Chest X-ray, AP view. Patient: 32 years old, sex F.
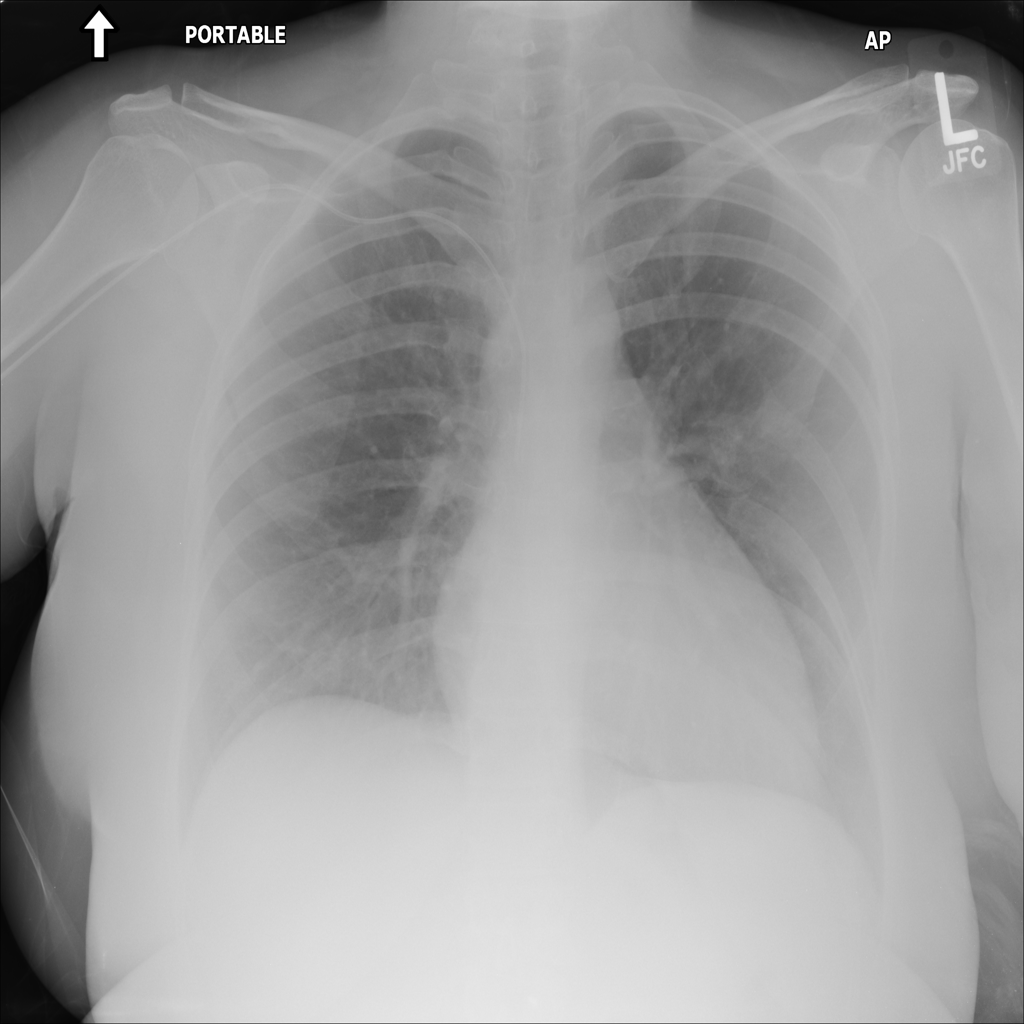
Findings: No Finding